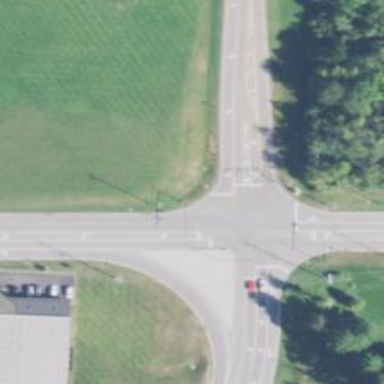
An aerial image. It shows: Tertiary road.